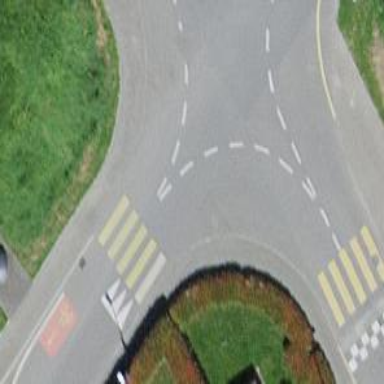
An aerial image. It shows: Marked crossing on footway.